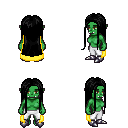
a pixel art fantasy rpg character, female body template, orc, green skin, yellow cape, white pants, black extra-long hairstyle, metal boots, four views (front, back, left, right), 2x2 character sprite sheet, small pixel art, hard edges, no anti-aliasing